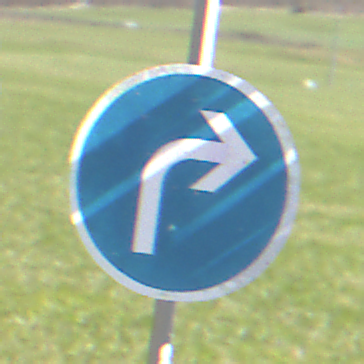
Verkehrszeichen: VorgeschriebeneFahrtrichtungRechts
Umgebung: Outdoor, Nature
Tageszeit: MorningAfternoon
Wetter: PartlyCloudy
Licht: Natural
Jahreszeit: NotSpecified
Kontrast: HighContrast